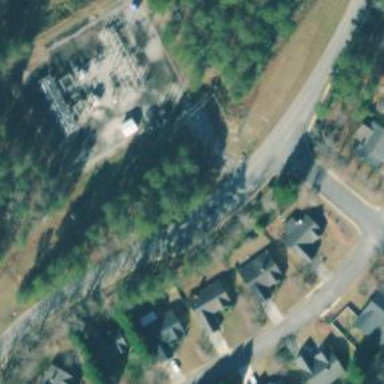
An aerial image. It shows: There is distribution substation enclosed by fence.